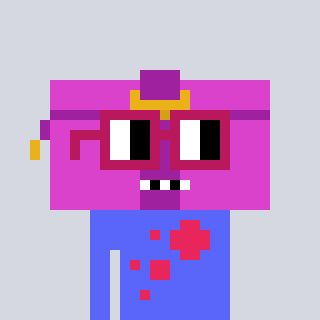
a pixel art character with square dark red glasses, a clutch-shaped head and a purple-colored body on a cool background